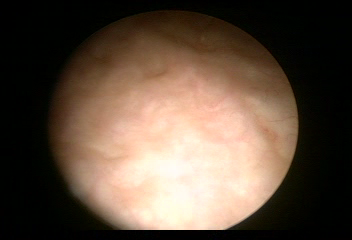
Modality: WLC
Class: Normal mucosa
Bladder cancer association: No